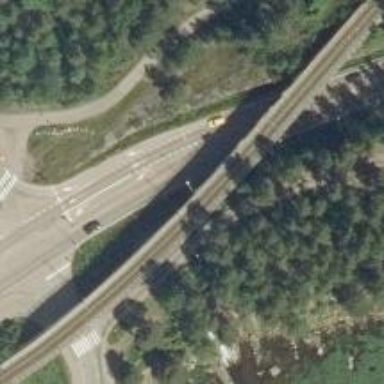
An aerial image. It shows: Man-made bridge.